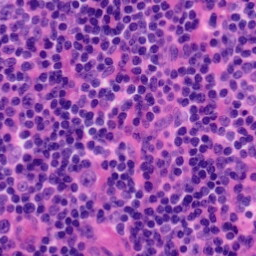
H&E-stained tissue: Tonsil